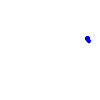
Particle: electron